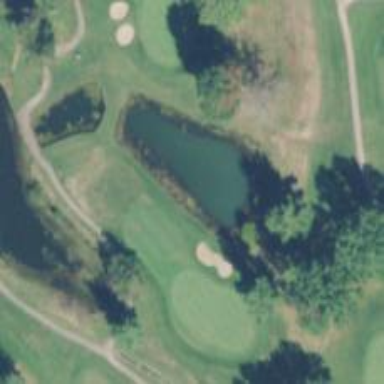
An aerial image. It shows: Water hazard on golf course. The hazard is natural water feature.